Field crop: tomato
Growth stage: 1
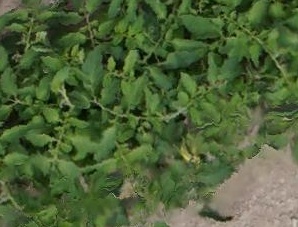
Species: tomato